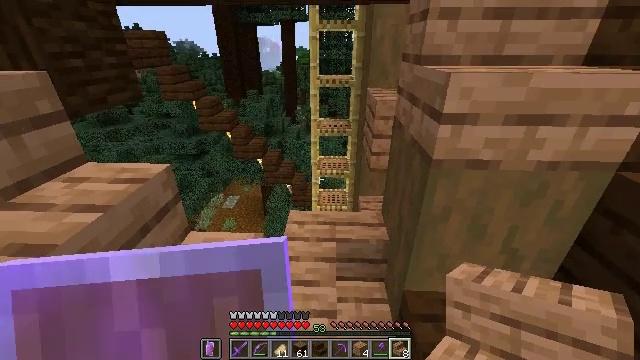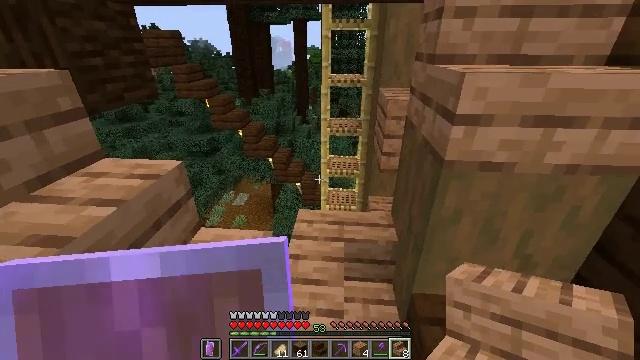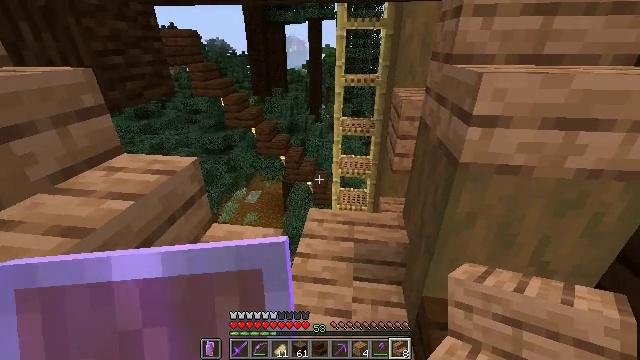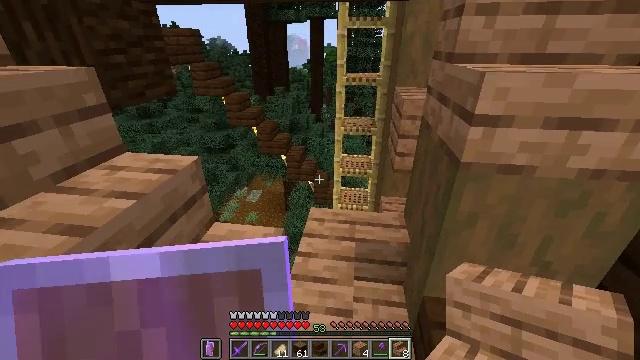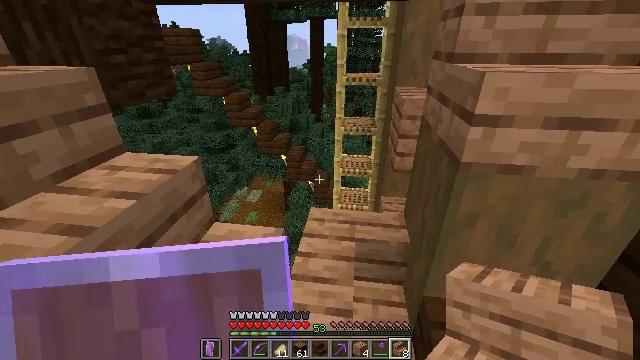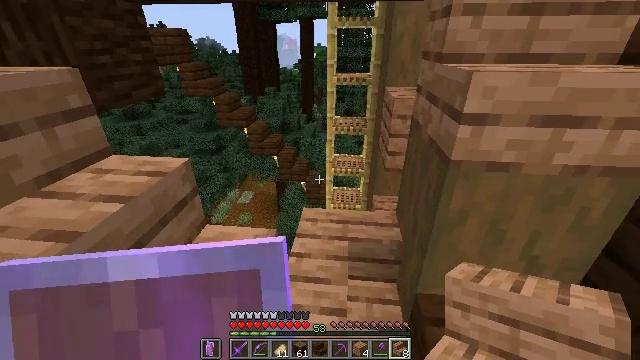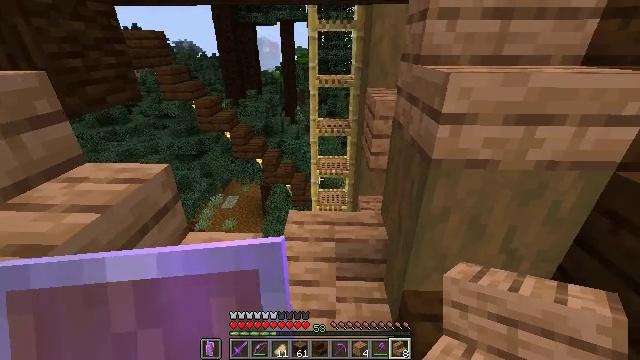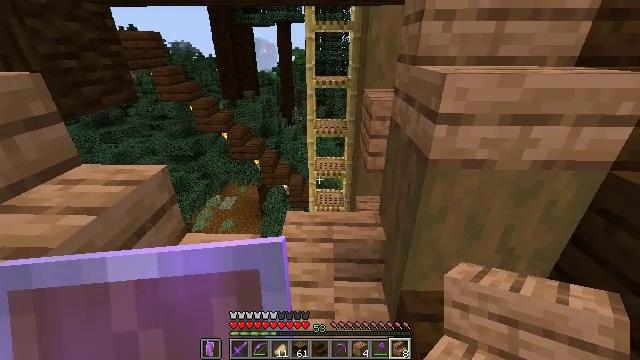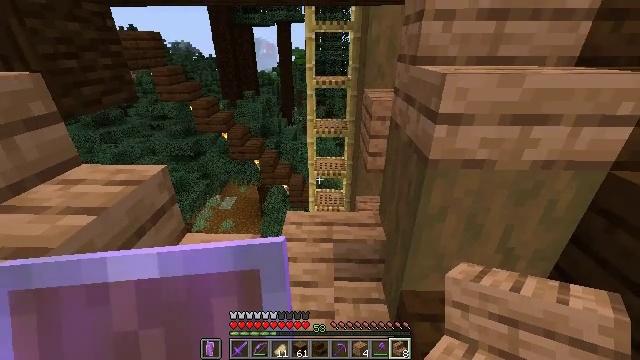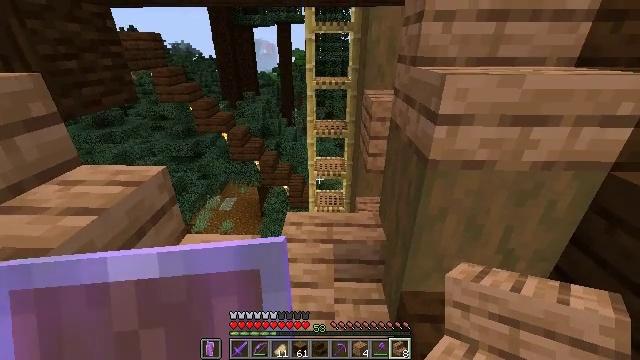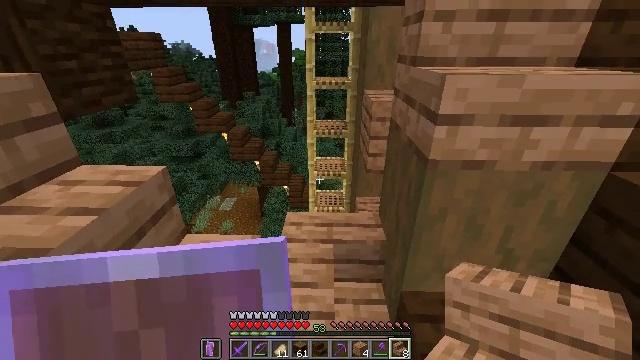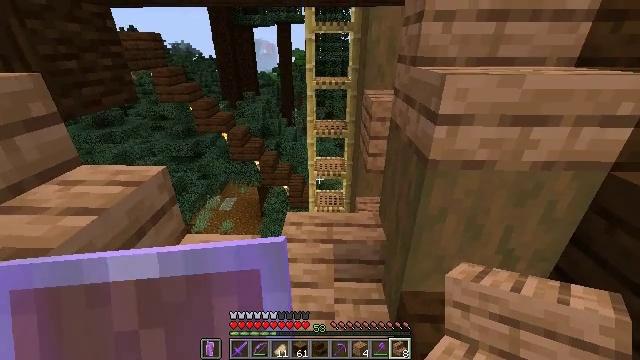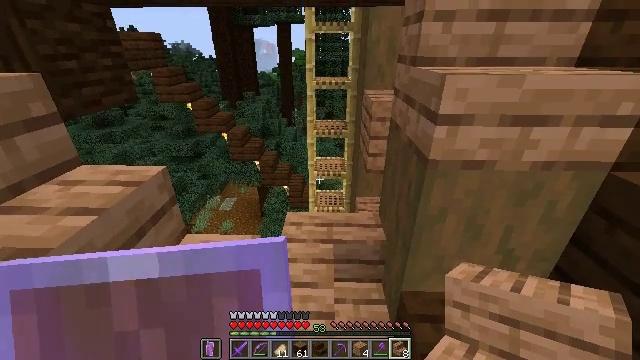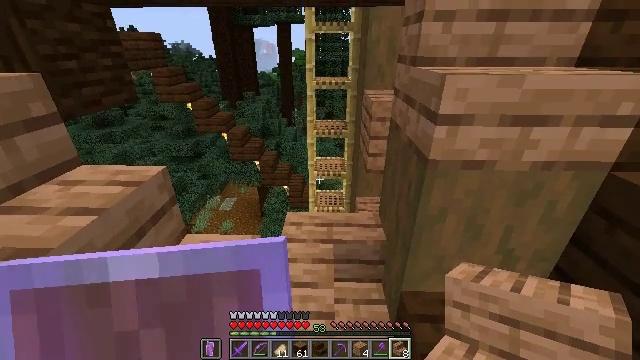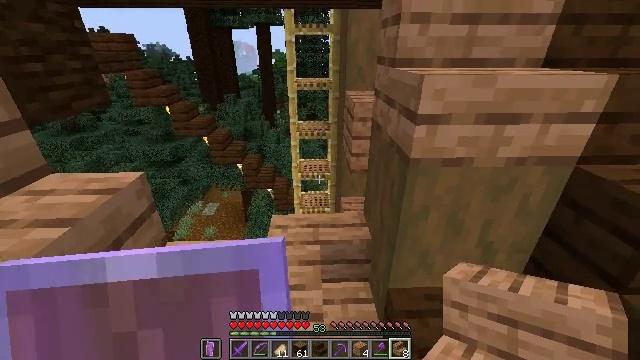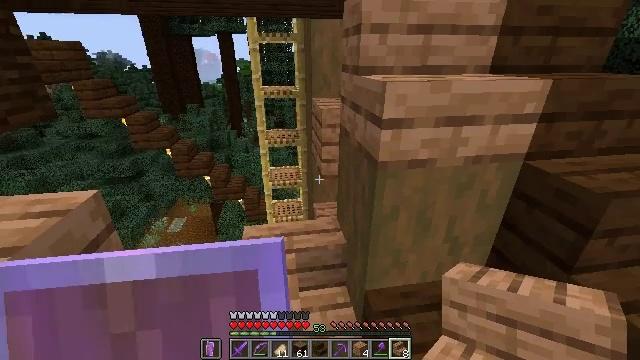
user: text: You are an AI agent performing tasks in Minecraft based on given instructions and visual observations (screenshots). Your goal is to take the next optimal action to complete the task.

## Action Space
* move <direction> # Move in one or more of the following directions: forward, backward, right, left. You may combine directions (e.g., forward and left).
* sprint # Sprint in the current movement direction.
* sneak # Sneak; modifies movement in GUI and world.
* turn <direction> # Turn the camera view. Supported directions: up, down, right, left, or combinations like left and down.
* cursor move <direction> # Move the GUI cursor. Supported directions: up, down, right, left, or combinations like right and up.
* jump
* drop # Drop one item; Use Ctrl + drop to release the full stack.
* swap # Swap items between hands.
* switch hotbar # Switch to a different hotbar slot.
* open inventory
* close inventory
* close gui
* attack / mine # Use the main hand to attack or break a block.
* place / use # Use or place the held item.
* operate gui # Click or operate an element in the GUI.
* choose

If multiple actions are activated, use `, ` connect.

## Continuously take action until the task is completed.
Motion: motion action
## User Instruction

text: Gather the jungle stairs to use elsewhere.
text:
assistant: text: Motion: turn left
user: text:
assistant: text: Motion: turn left
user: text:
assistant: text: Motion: no_op
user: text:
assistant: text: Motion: no_op
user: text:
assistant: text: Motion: turn right
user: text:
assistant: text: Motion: turn right
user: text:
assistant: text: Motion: no_op
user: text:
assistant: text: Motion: no_op
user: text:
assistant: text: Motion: no_op
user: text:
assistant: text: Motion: no_op
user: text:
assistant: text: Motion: no_op
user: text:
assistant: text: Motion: no_op
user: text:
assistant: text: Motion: no_op
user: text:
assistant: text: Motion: turn right
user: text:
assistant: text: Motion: turn right and up
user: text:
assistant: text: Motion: no_op
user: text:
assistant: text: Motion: no_op
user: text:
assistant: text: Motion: no_op
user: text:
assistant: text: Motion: no_op
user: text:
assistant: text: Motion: no_op
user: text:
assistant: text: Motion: no_op
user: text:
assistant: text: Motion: turn down
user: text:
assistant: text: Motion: turn down
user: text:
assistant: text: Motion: turn left and down
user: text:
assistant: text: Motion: turn left and down
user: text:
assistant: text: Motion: turn left
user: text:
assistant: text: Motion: no_op
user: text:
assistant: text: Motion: no_op
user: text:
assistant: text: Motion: no_op
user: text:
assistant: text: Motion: no_op